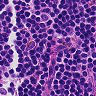
Metastatic tissue present: no